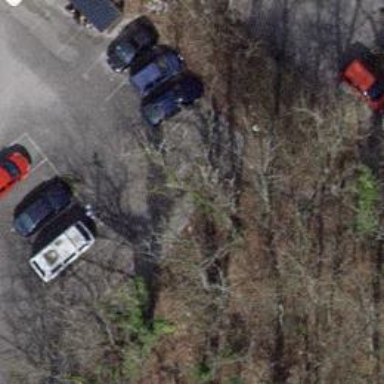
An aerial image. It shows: Parking aisle designated as service road.